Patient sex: M
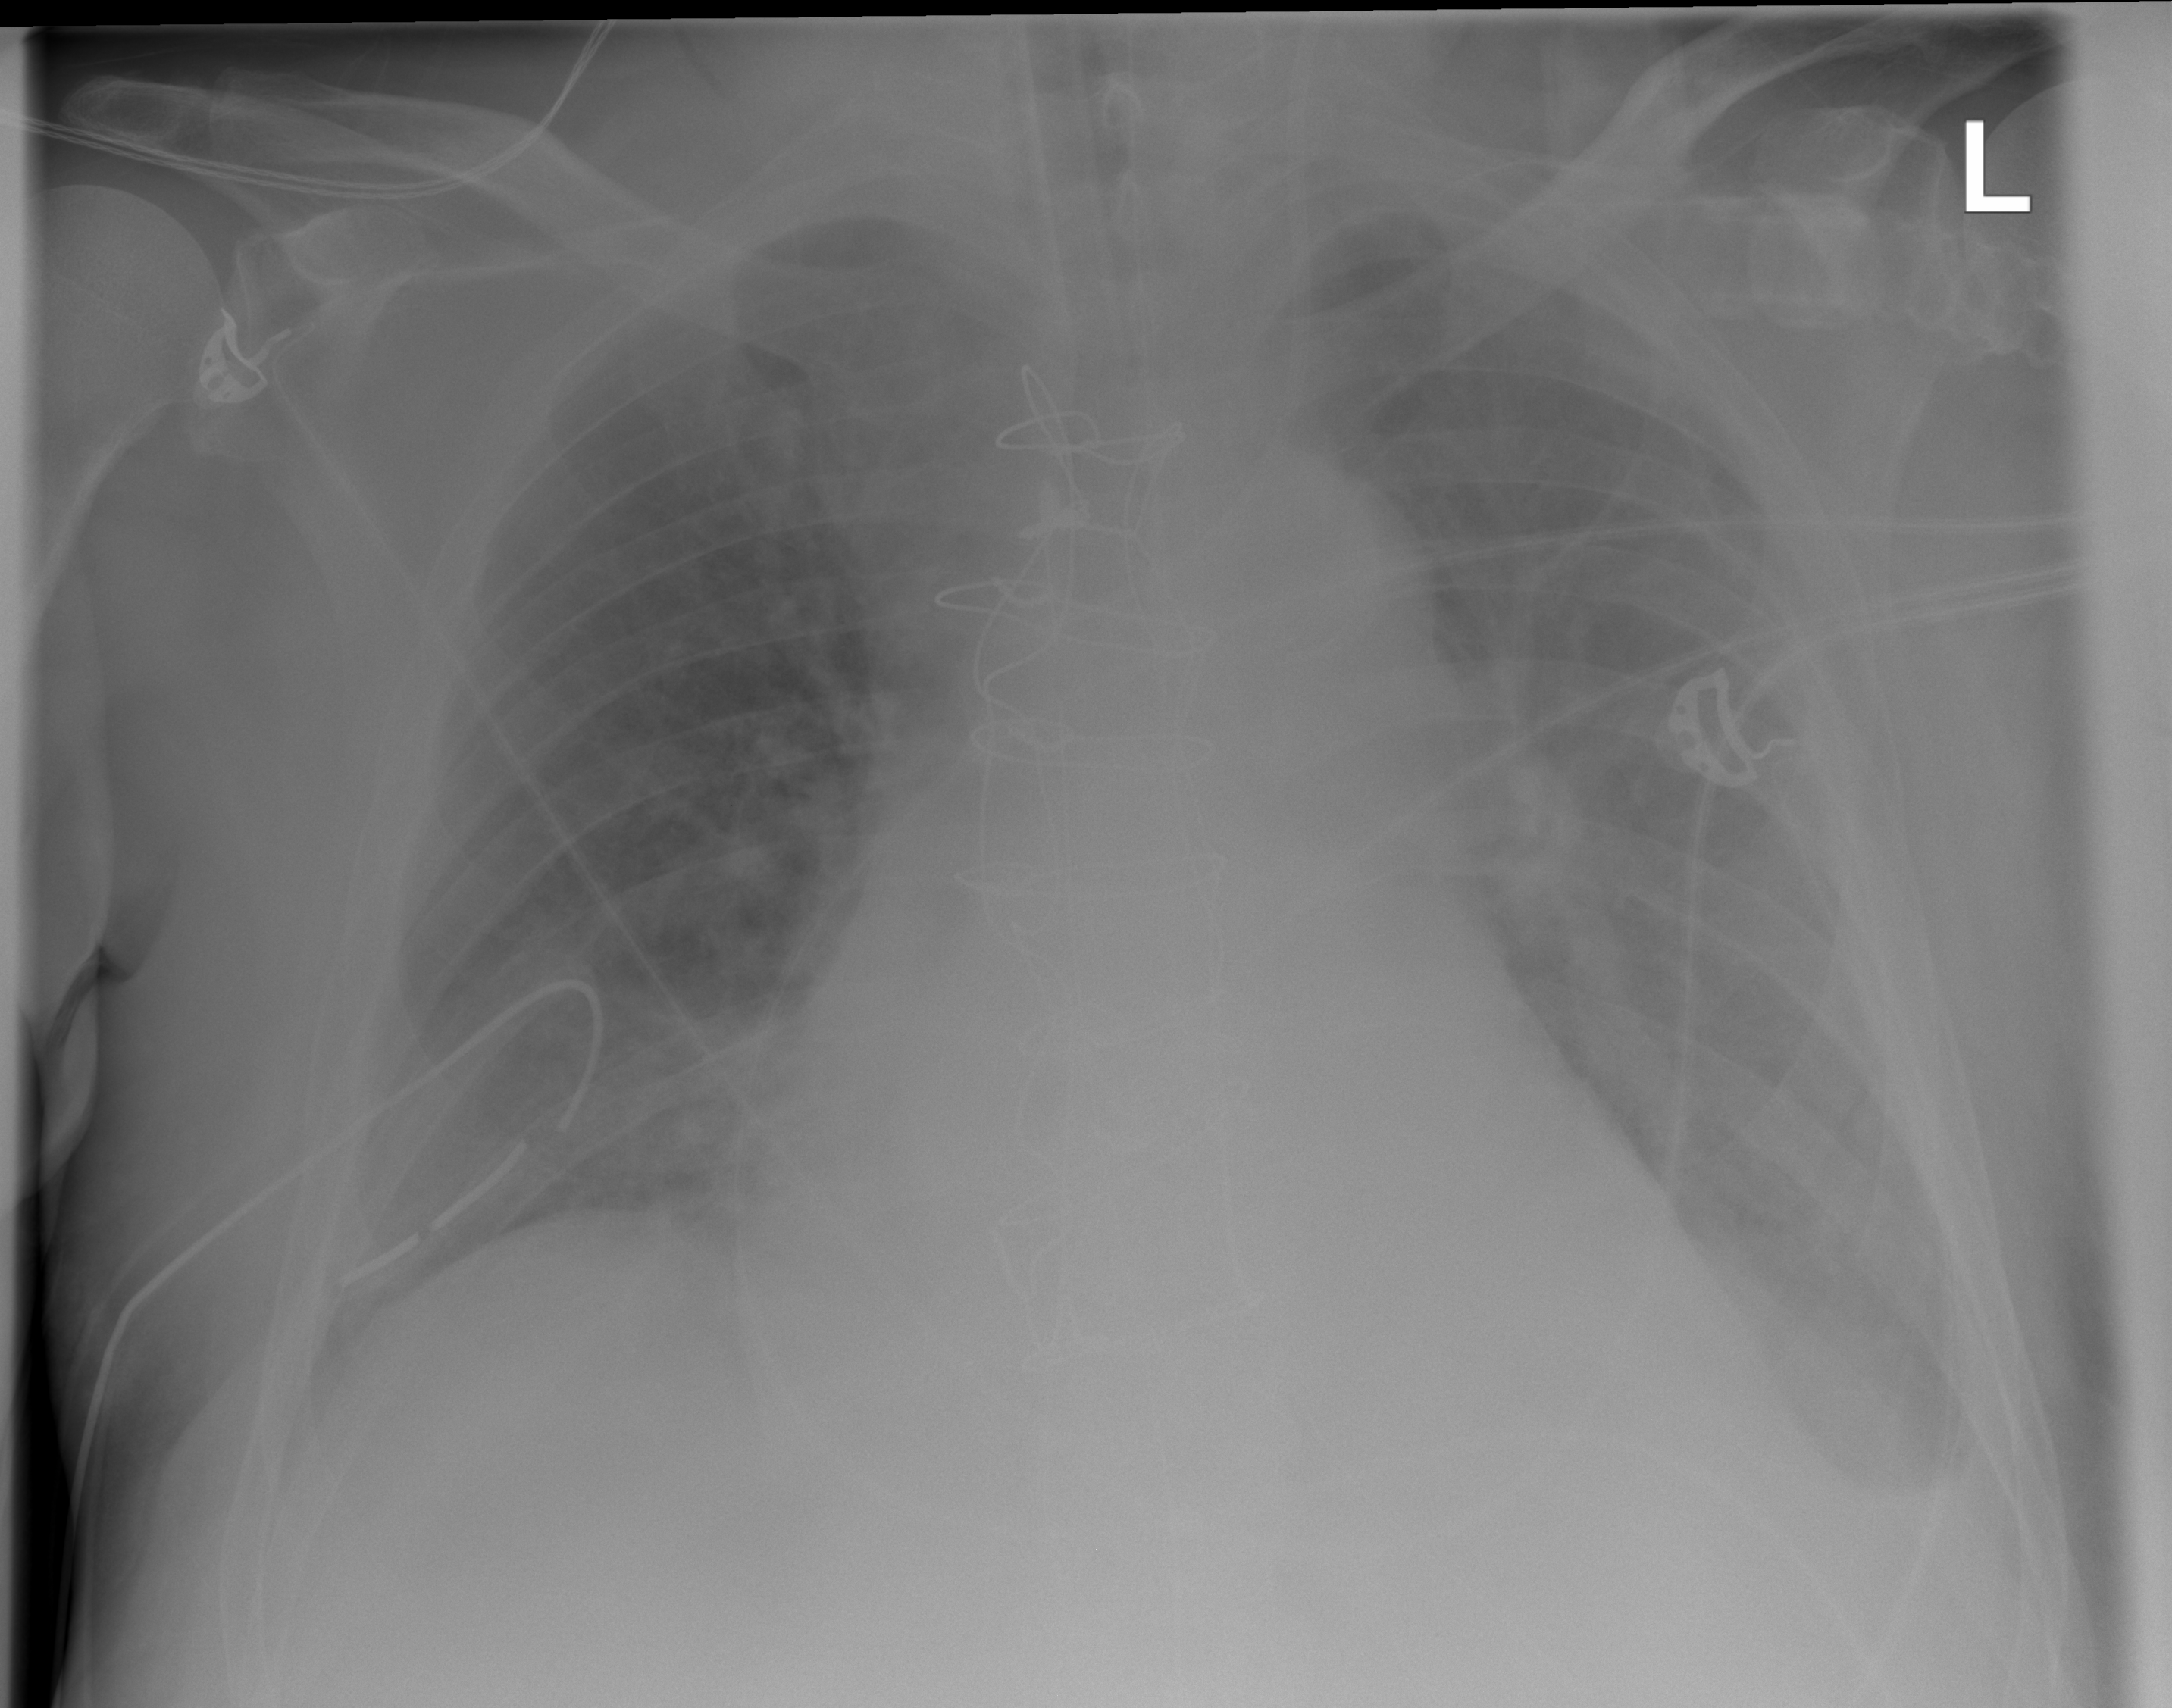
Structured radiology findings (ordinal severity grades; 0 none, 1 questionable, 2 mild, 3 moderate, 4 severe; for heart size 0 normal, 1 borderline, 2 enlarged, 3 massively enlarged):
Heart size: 2
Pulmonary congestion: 2
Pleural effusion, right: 0
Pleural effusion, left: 2
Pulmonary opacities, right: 0
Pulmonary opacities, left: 0
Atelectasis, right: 2
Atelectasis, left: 1